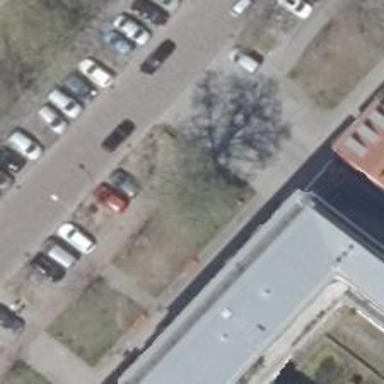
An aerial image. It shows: Bicycle rental service.